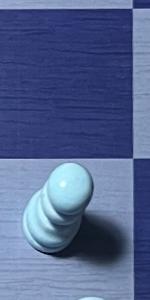
Label: Pawn_White